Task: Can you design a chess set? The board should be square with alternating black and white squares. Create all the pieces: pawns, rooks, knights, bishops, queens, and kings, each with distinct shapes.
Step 709:
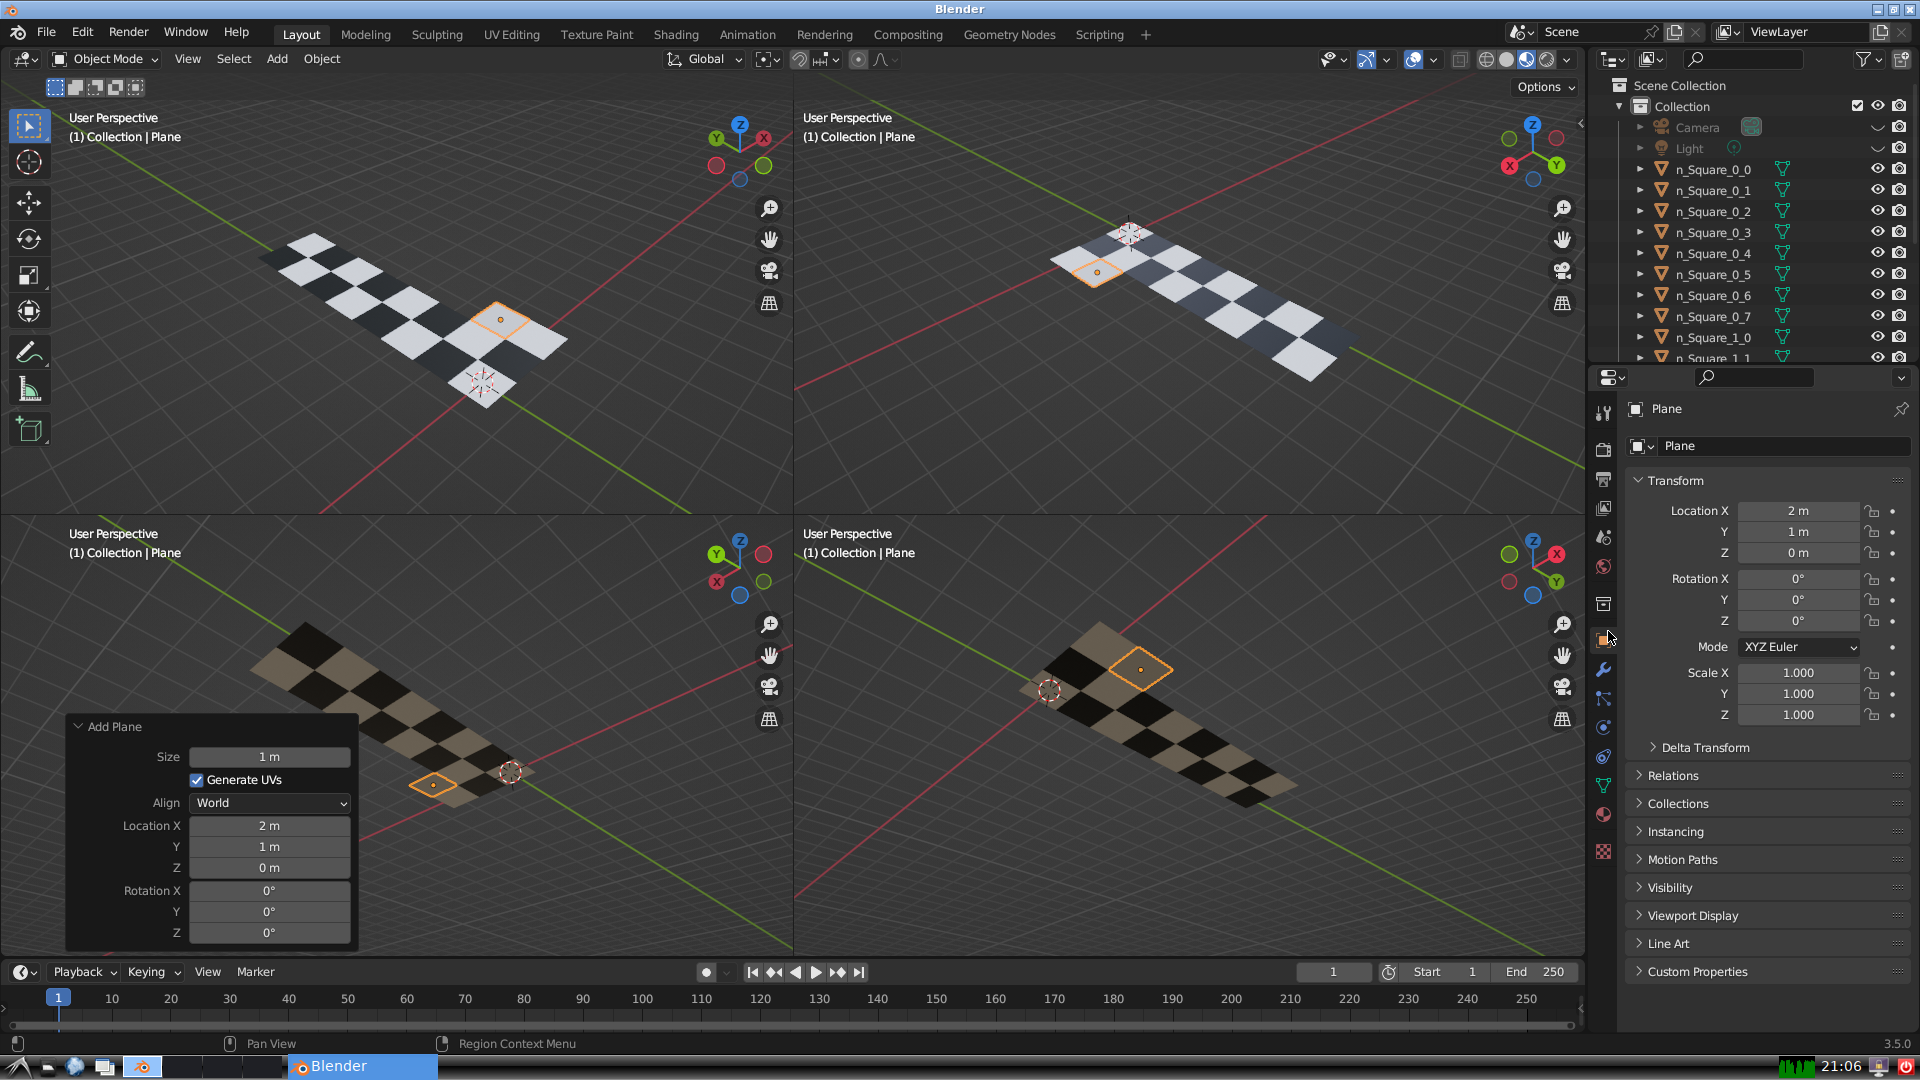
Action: {"mouse_move": [1732, 445]}